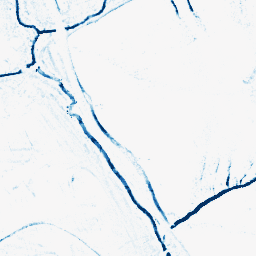
Category: morphological
Decomposition family: morphological_ellipse
Decomposition parameters: operation: closing
width: 5
height: 5
Upsampling method: lanczos
Upsampling parameters: scale: 2
Upsampling scale: 2